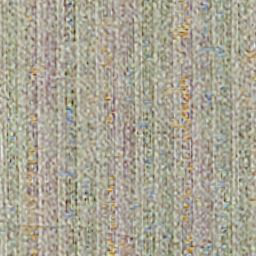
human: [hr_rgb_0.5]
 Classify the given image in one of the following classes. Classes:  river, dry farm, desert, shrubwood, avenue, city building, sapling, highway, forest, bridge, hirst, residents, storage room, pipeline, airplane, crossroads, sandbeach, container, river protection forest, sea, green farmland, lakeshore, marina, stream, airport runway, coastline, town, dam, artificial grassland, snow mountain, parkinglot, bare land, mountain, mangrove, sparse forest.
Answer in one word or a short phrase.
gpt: dry farm